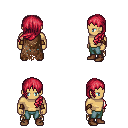
a pixel art fantasy rpg character, male body template, human, tanned skin, brown tattered cape, teal pants, ruby red left-swept hairstyle, cloth bracers, brown shoes, four views (front, back, left, right), 2x2 character sprite sheet, small pixel art, hard edges, no anti-aliasing